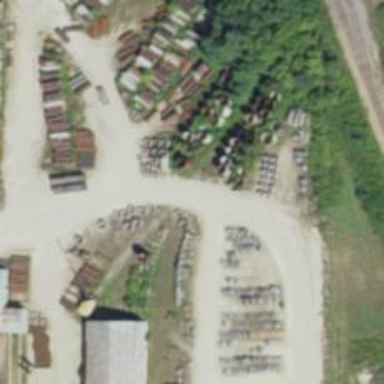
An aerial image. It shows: Rail spur service.